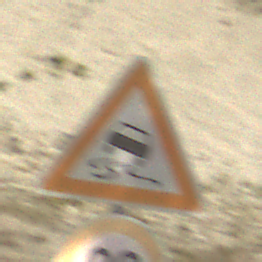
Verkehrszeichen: SchleuderOderRutschgefahr
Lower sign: Geschwindigkeit90
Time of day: Midday
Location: Outdoor (Beach)
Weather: PartlyCloudy
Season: NotSpecified
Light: Natural